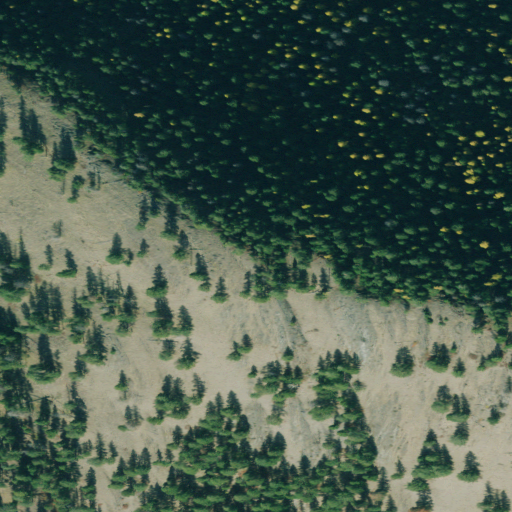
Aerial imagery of mountain in Montana named Riverview Mountain containing evergreen forest and shrub